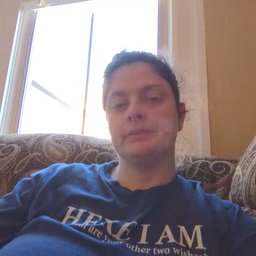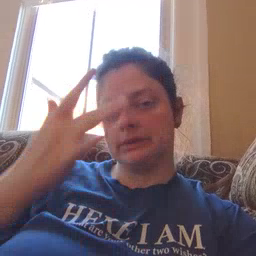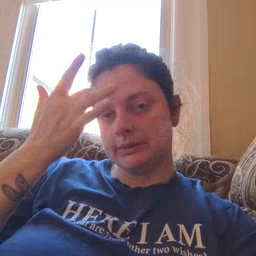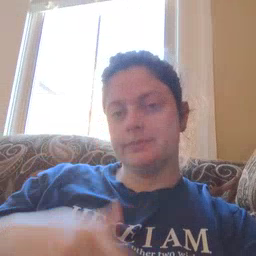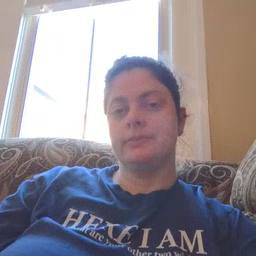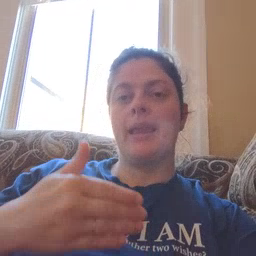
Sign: sick